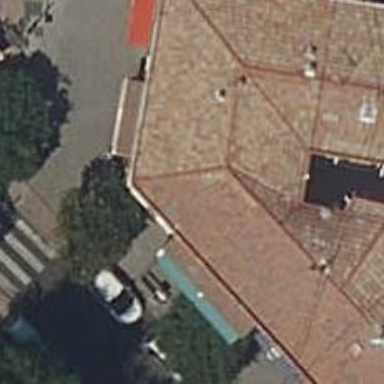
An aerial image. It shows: Cafe.